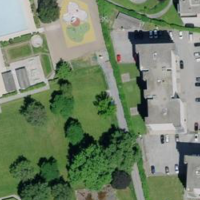
EUNIS habitat code: 55
Species observed at this site:
Diplotaxis tenuifolia